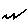
Label: zigzag